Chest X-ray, AP view. Patient: 37 years old, sex F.
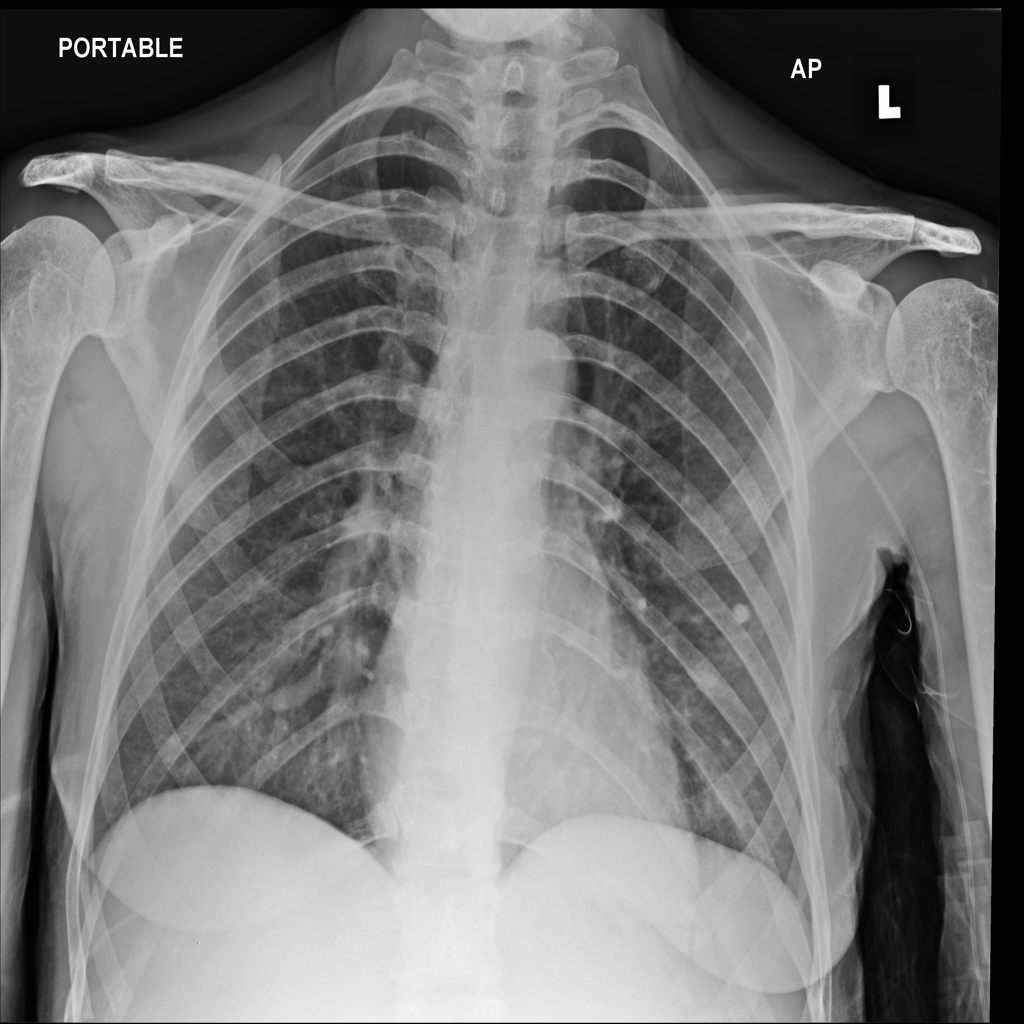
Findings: Nodule